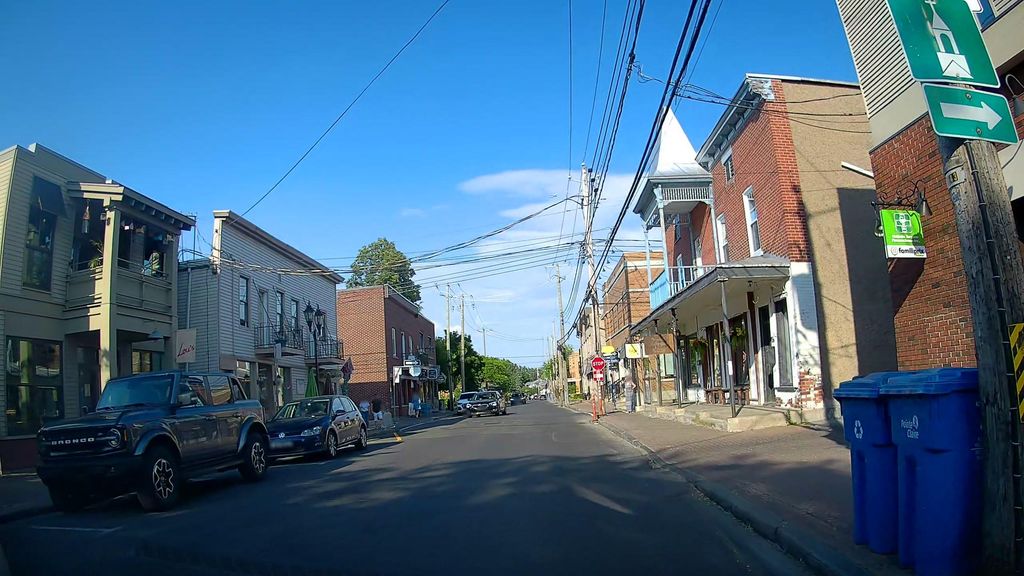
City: montreal